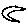
Label: moon